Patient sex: M
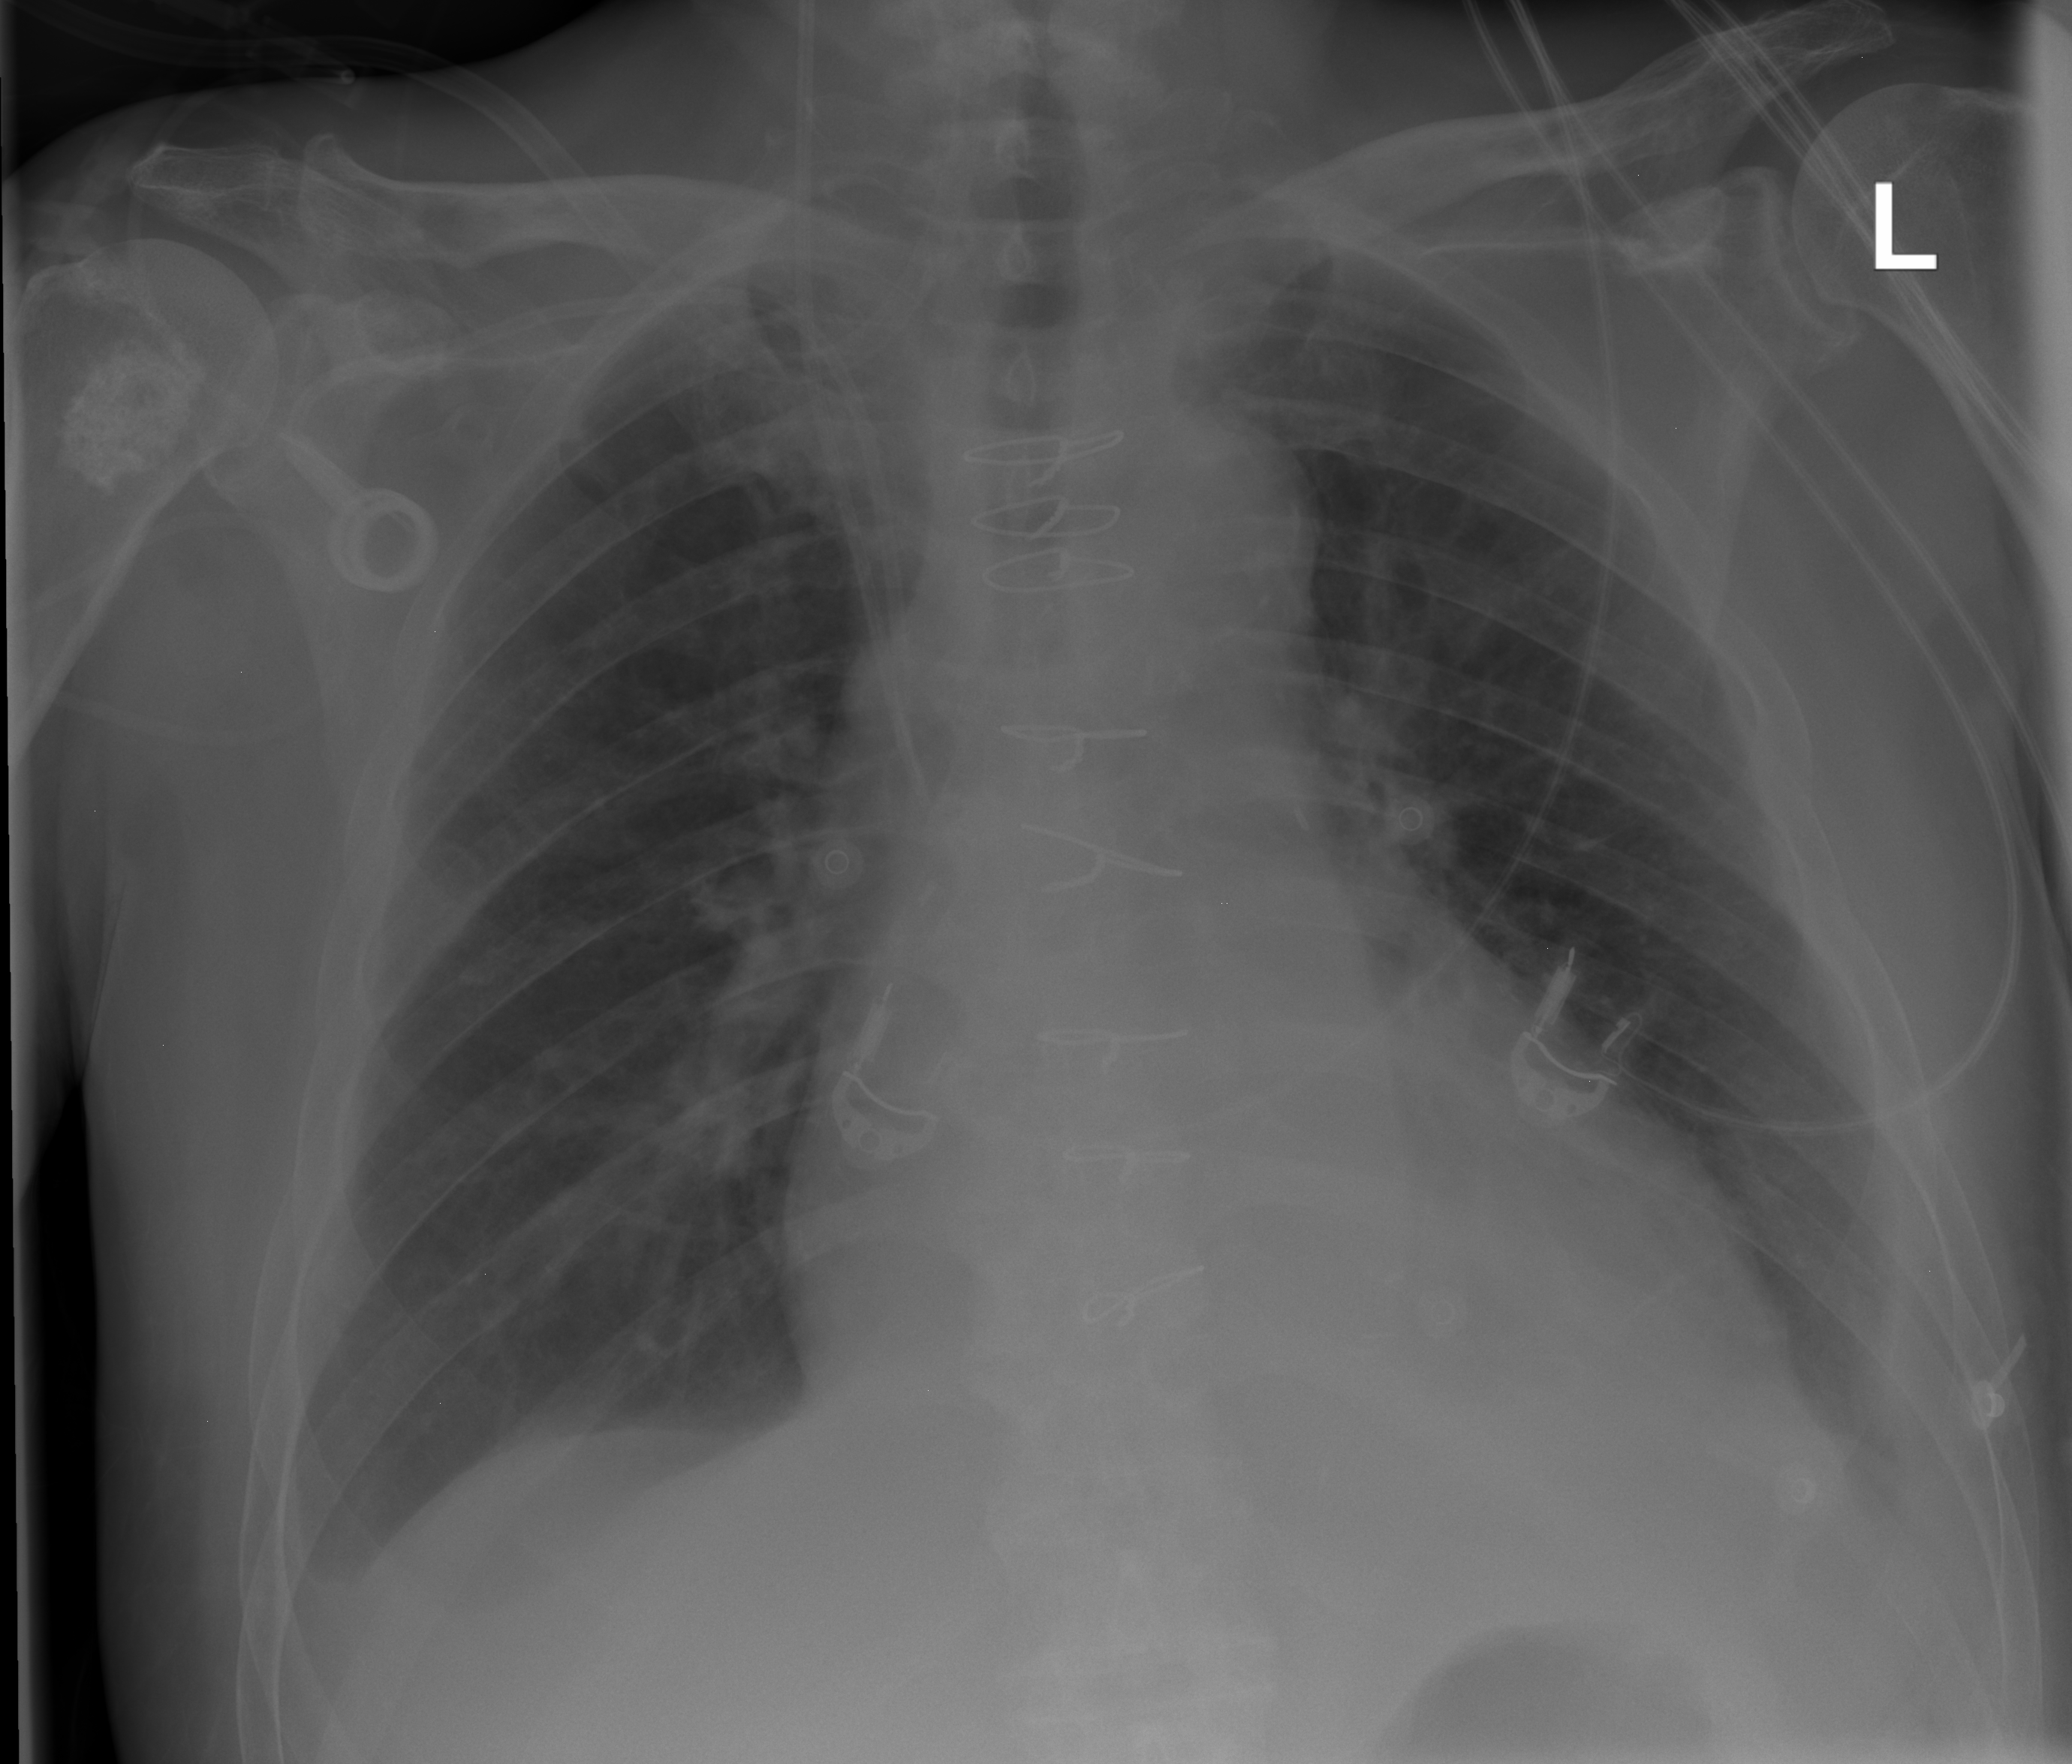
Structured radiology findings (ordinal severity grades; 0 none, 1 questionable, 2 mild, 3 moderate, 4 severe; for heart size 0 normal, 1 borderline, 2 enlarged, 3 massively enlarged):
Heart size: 2
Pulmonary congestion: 0
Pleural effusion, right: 1
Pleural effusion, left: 2
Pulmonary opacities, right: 0
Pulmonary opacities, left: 0
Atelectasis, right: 2
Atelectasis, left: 2